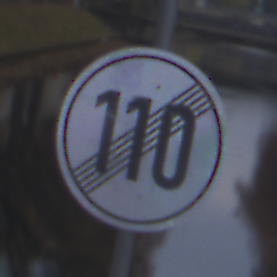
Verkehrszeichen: EndeGeschwindigkeit110
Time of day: SunriseSunset
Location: Outdoor (Urban)
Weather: PartlyCloudy
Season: NotSpecified
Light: Natural